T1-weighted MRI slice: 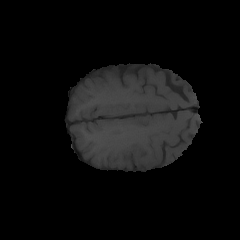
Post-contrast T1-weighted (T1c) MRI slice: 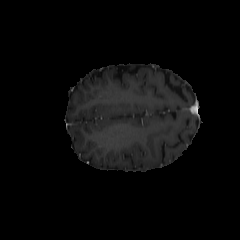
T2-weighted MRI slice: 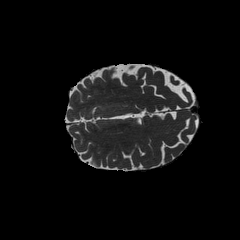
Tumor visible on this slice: no